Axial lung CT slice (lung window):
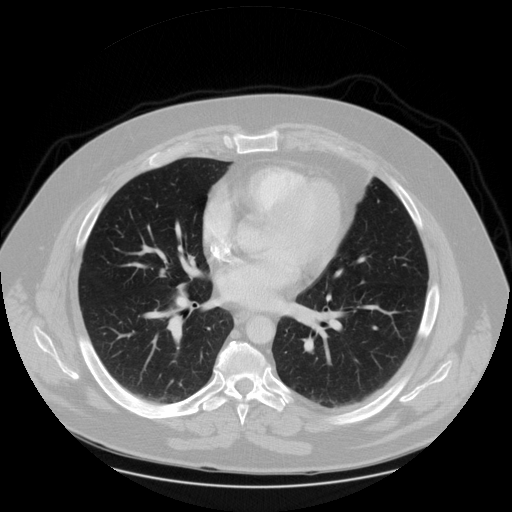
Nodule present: no